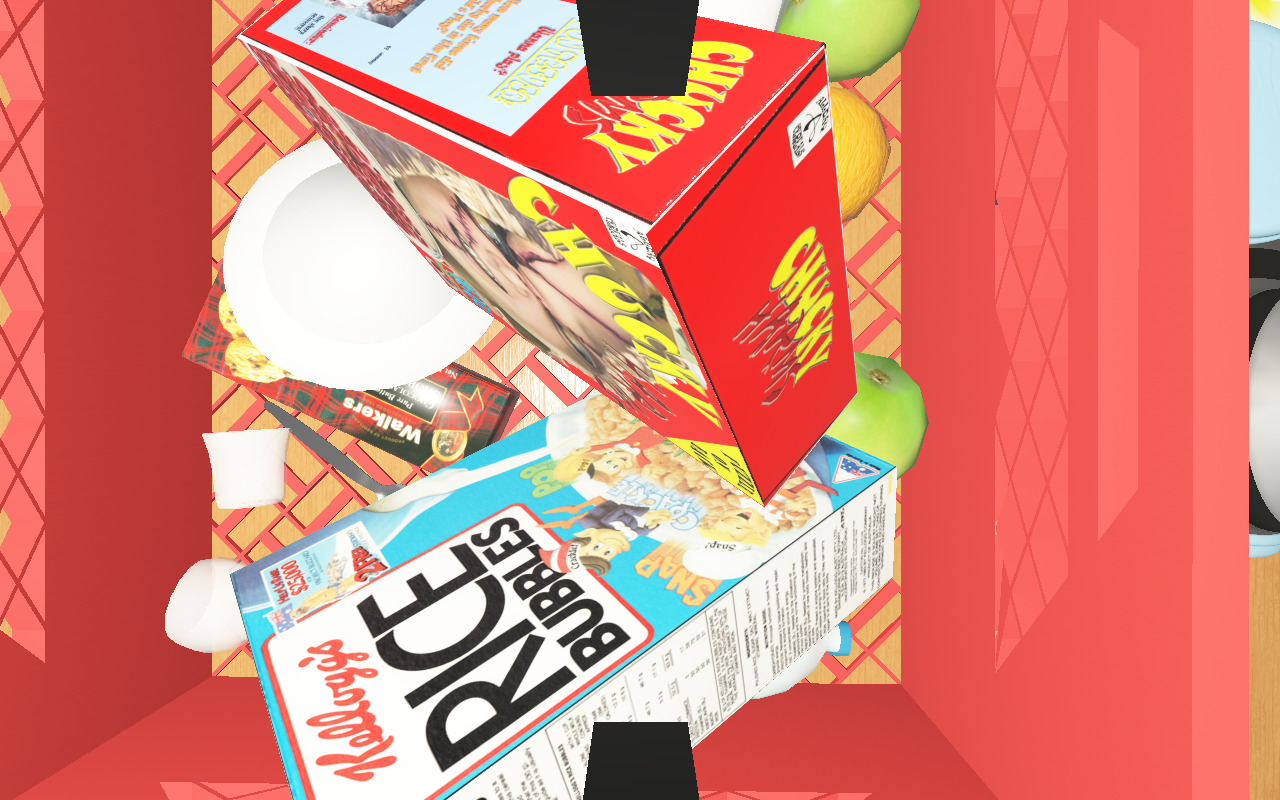
Objects in the scene:
carafe
apple
apple
orange
orange
jam jar
cereal box
cereal box